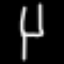
Label: chair